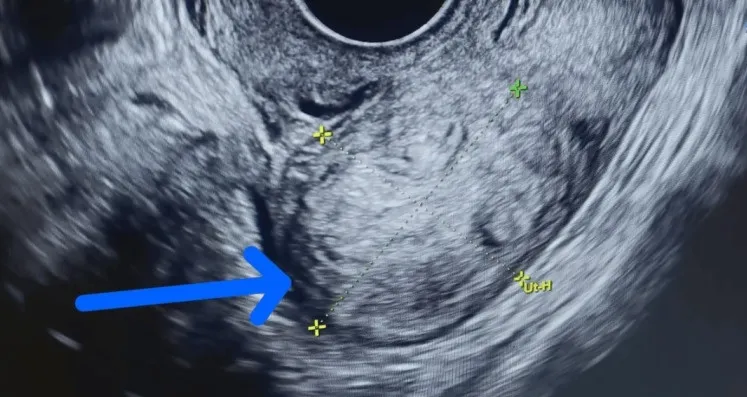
Ultrasonographic image of the suspected uterine fibroid mass.
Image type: radiology (ultrasound)